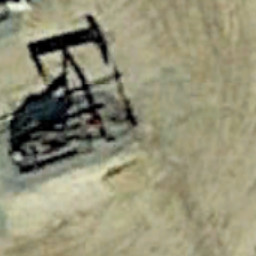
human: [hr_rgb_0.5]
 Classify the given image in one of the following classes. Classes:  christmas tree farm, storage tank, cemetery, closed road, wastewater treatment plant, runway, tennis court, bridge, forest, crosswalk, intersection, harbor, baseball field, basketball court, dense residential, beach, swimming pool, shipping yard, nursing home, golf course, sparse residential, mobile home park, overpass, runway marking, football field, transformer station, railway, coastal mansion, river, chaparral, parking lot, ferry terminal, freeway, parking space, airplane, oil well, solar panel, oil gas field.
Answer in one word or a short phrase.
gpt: oil well